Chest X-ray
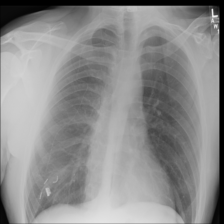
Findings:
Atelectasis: negative
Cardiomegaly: negative
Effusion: negative
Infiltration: negative
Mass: negative
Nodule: negative
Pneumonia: negative
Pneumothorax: negative
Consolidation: negative
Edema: negative
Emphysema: negative
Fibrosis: negative
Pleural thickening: negative
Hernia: negative